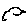
Label: bird